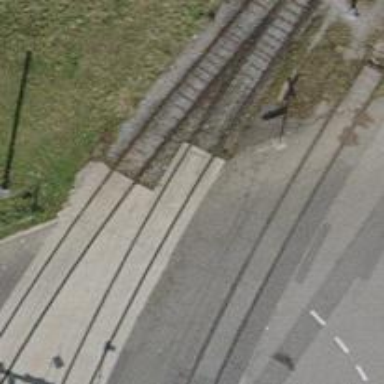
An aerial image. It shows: Railway level crossing.